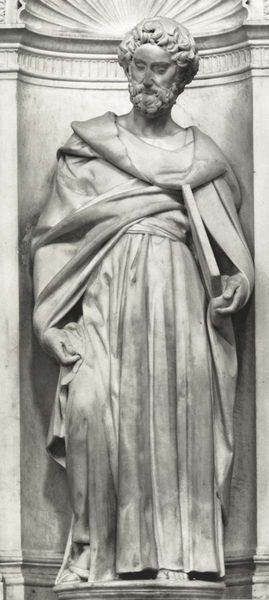
Titel: Piccolomini-Altar
Künstler: Michelangelo
Standort: Siena, Dom (EU - I - Toskana)
Schlagwörter: hand, mann, schatten, umhang, weiß, marmor, nase, gürtel, bart, falten, johannes, sockel, stehen, stein, vollbart, hände, kirche, figur, gewand, haare, mantel, stehend, locke, locken, skulptur, statue, füße, tafel, sandalen, faltenwurf, plastik, foto, nische, buch, barfuß, schwarz weiß, rom, fries, gesims, toga, heiliger, konche, muschel, spielbein, standbein, glauben, tunika, eierstab, vertiefung, standbild, caesar, nmarmor, faldten, statue#, justitan, täufer